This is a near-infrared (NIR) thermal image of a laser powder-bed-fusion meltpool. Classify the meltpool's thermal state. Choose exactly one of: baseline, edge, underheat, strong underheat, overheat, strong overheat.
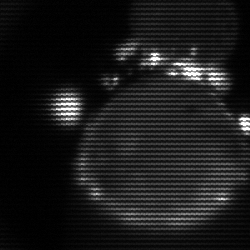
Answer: edge